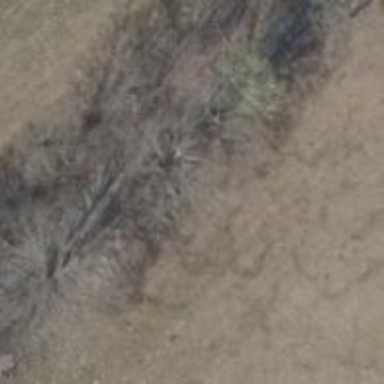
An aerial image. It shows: Row of broadleaved trees.